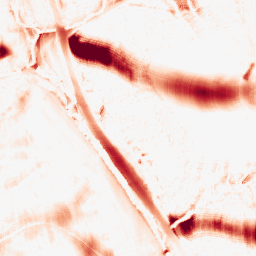
Category: morphological
Decomposition family: morphological_ellipse
Decomposition parameters: operation: opening
width: 50
height: 30
Upsampling method: fft_zeropad
Upsampling parameters: scale: 2
Upsampling scale: 2